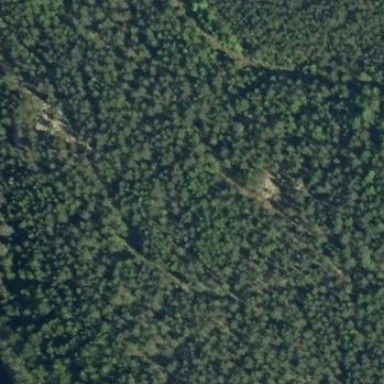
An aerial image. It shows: Natural bedrock.